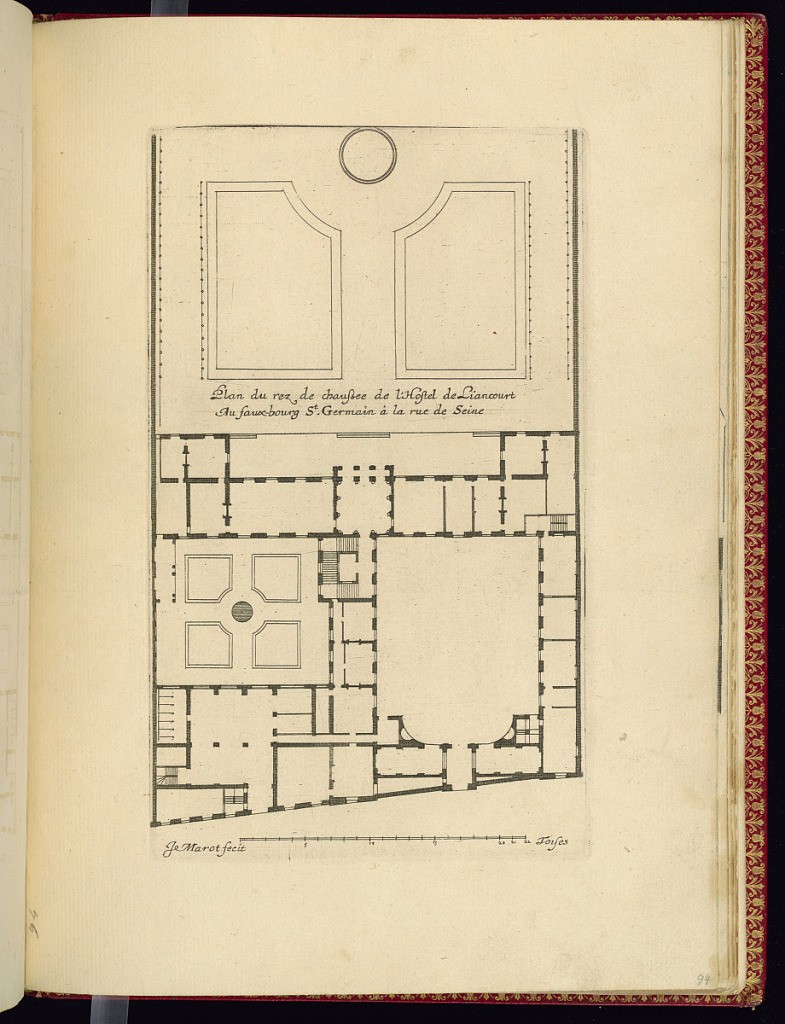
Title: Plan du rez de chaussee de l’Hostel de Liancourt Au faux-bourg St. Germain à la rue de Seine
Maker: Jean Marot, French, 1619 - 1679
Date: ca.1635–ca.1660
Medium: Etching on laid paper
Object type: Print
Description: An architectural floor plan of the Parisian hôtel particulier (grand house), the Hotel de Liancourt. The floor plan includes part of the garden and interiors with a scale below. The plate is titled and signed.